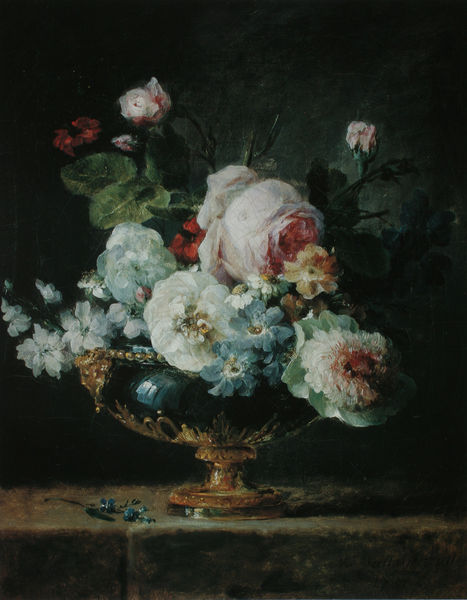
Titel: Blumen in blauer Porzellanvase
Künstler: Anne Vallayer-Coster
Standort: Paris
Institution: Privatsammlung
Schlagwörter: blau, blätter, dunkel, fuß, gemälde, schatten, weiß, gelb, grün, ausschnitt, blume, blumen, braun, bunt, fenster, grau, hell, hintergrund, licht, schwarz, tisch, tische, türkis, blüte, blüten, rose, rosen, rot, ornament, wand, schale, schüssel, silber, sockel, stein, steine, spiegel, tischdecke, tischtuch, öl, spiegelung, brüstung, gold, decke, blatt, pflanzen, rosa, zart, stilleben, stillleben, vase, hellblau, blumenvase, mauer, violett, weis, vorsprung, detail, glanz, floral, ornamente, verzierung, spiegeln, metall, strauss, podest, pfingstrose, gesteck, blumenstrauss, bouquet, verblüht, vanitas, arrangement, gefäß, memento mori, messing, vergänglichkeit, hängen, sims, biedermeier, karaffe, verwelkt, knospe, knospen, roden, neutral, veilchen, beschlag, pokal, nelken, ranunkel, perlenband, heckenrose, lasierend, hellbalu, bleu, grüße, dolden, alpenveilchen, schwazz, straußs, bölatt, peonien, pfingsrose